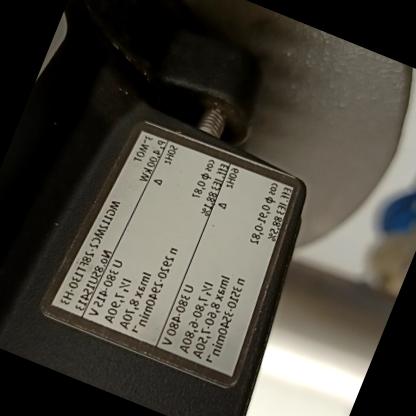
Klasa: tabliczka-znamionowa